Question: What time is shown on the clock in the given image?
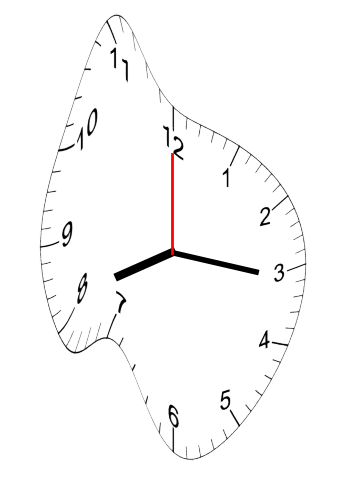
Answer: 08:16:00